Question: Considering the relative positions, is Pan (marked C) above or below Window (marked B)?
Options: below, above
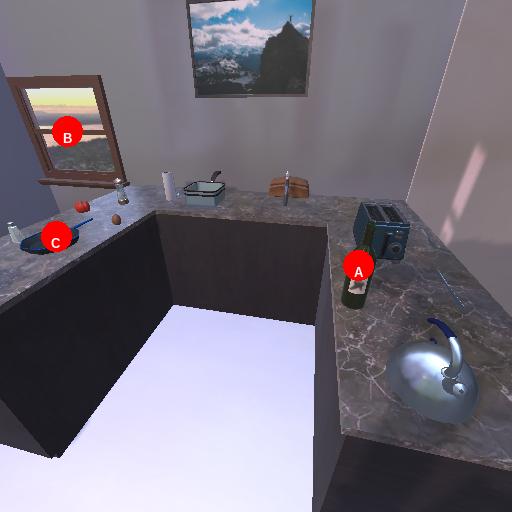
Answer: below